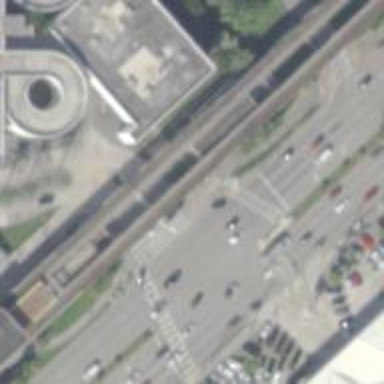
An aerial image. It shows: Asphalt cycleway with uncontrolled crossing.